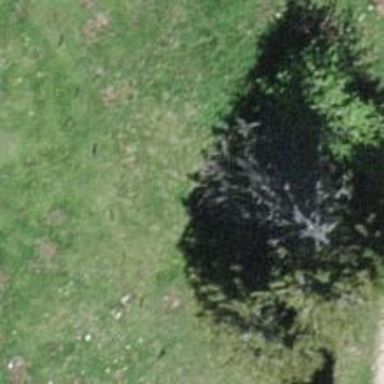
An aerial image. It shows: Needle-leaved tree in natural setting.